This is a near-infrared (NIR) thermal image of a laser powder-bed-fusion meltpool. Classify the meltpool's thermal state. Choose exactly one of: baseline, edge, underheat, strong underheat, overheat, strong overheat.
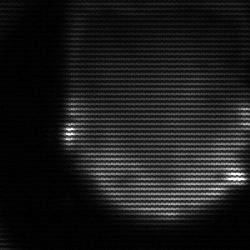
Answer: edge